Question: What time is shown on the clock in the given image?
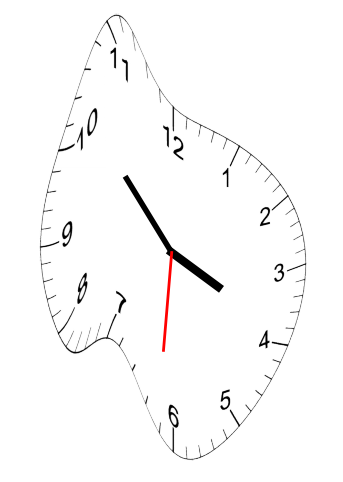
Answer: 03:52:31